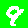
Digit: 9